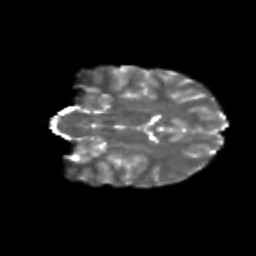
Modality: T2w
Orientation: coronal
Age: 12
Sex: female
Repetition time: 9.4 s
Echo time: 0.089 s